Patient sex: F
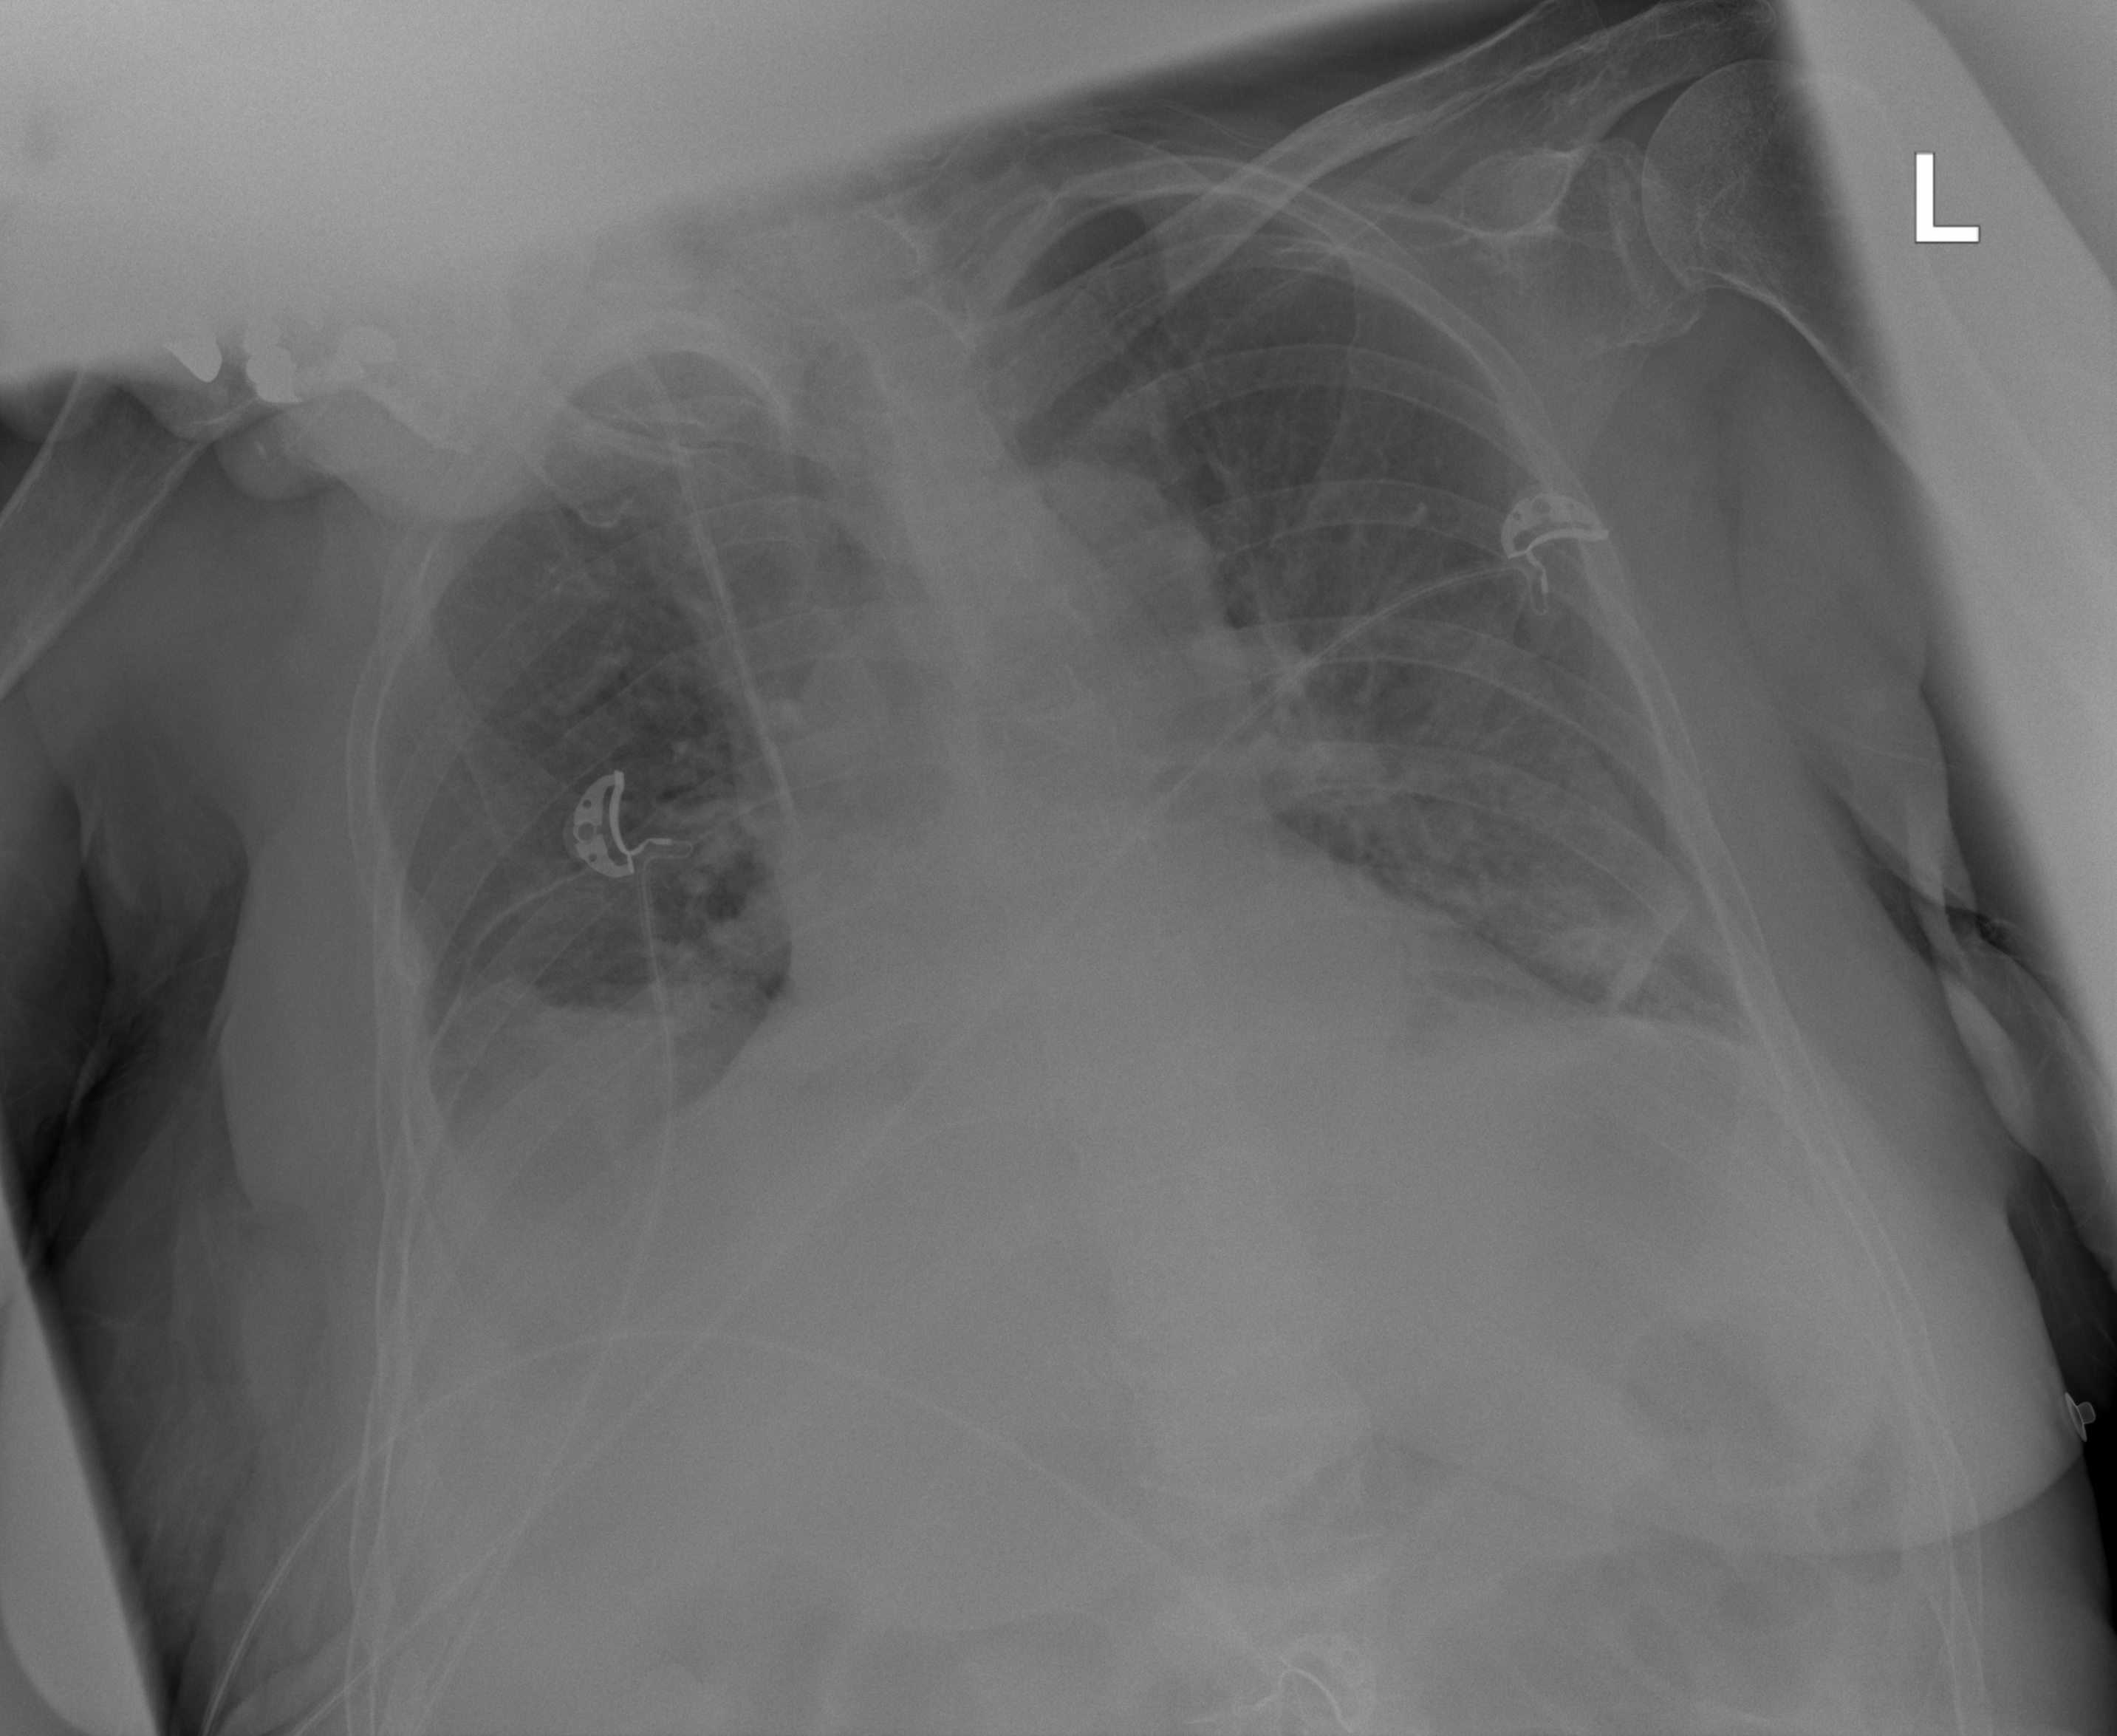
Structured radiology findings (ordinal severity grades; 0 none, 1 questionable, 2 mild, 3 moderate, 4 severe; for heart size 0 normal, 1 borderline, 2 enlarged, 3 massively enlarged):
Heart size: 1
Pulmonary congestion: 2
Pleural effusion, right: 1
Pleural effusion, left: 0
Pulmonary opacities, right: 0
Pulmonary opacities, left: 1
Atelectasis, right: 2
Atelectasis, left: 2